Platform: macOS
Application: Arc Browser
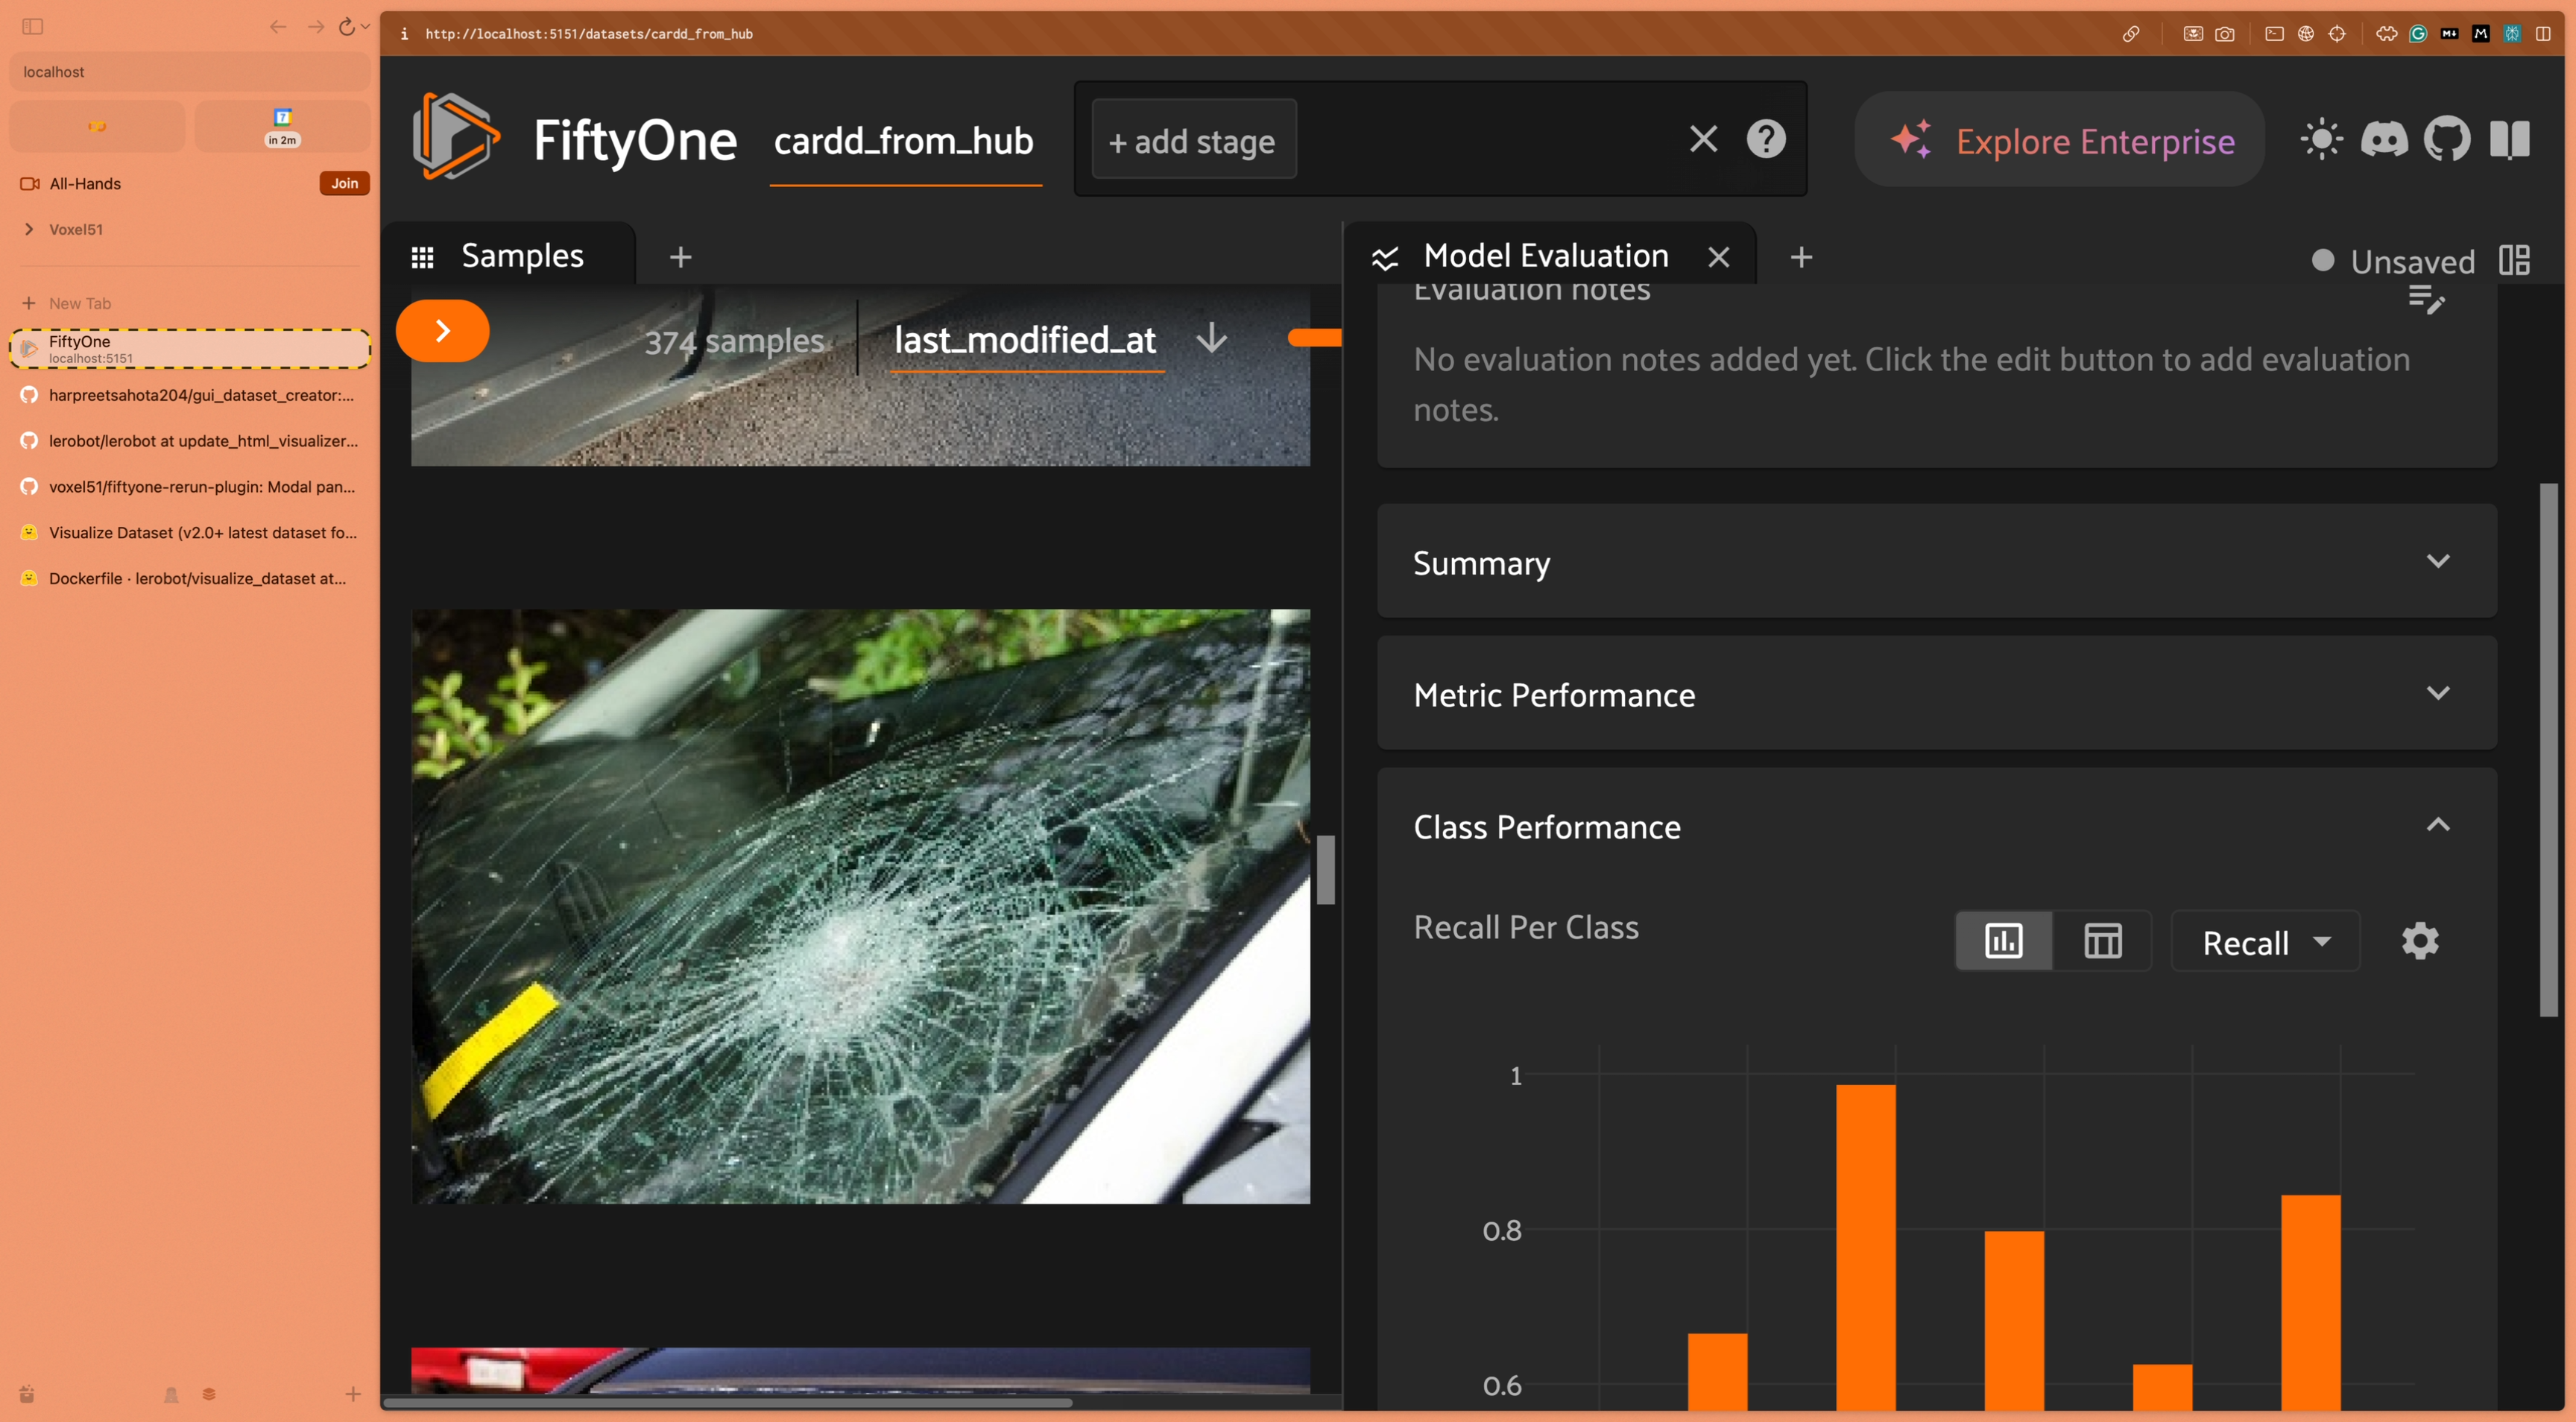
task_description: Open the model performance metric menu in the per class model performance card
action_type: click
element_info: Menu Item
steps_since_start: 1